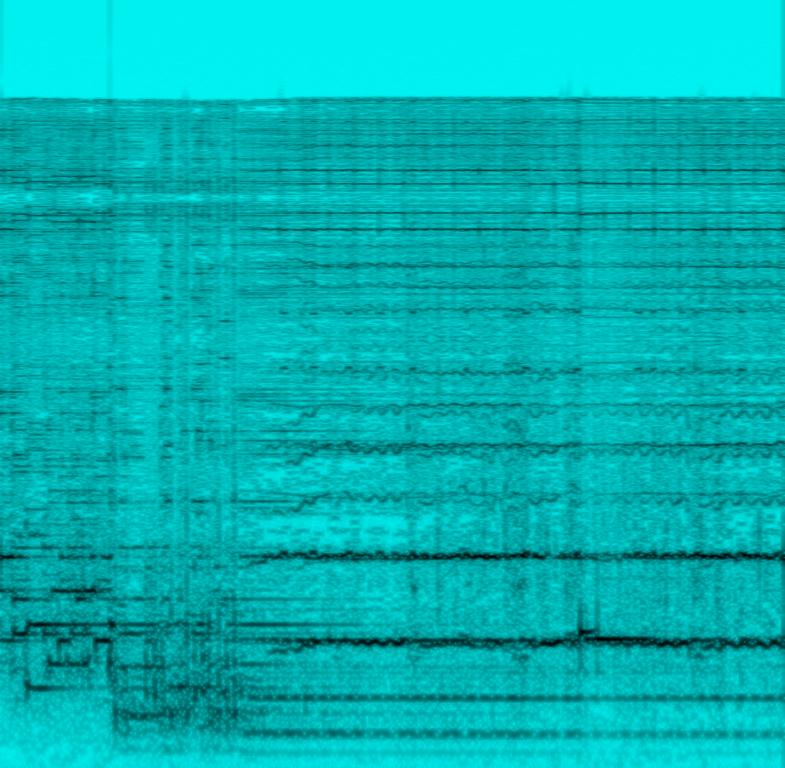
Someone is splaying a series of bell sounds and a big gong hit that rings out for a long time. Wild percussive hits are being played for a moment. Then a traditional string instrument takes over playing a single long note with a bow and a lot of vibrato. This is an amateur recording and of poor audio-quality. This song may be playing in a traditional festival.